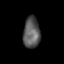
Tissue: skin
Cell type: Epithelial cells
Senescence score: 0.7539
Nuclear area (px): 514
Mean DAPI intensity: 90.06